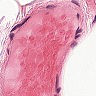
Metastatic tissue present: no